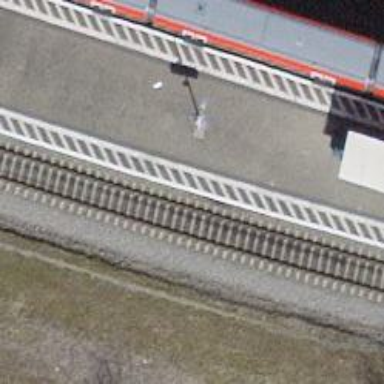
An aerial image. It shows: Railway halt.